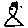
Label: fish